一年级 · 图论
图写数。

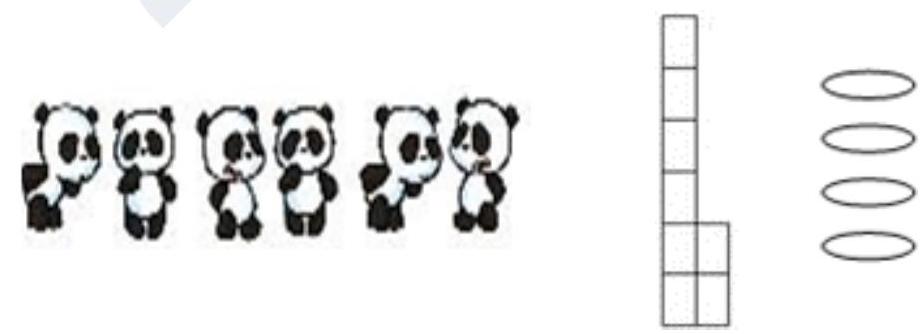
答案: 6 ; 8 ; 4$